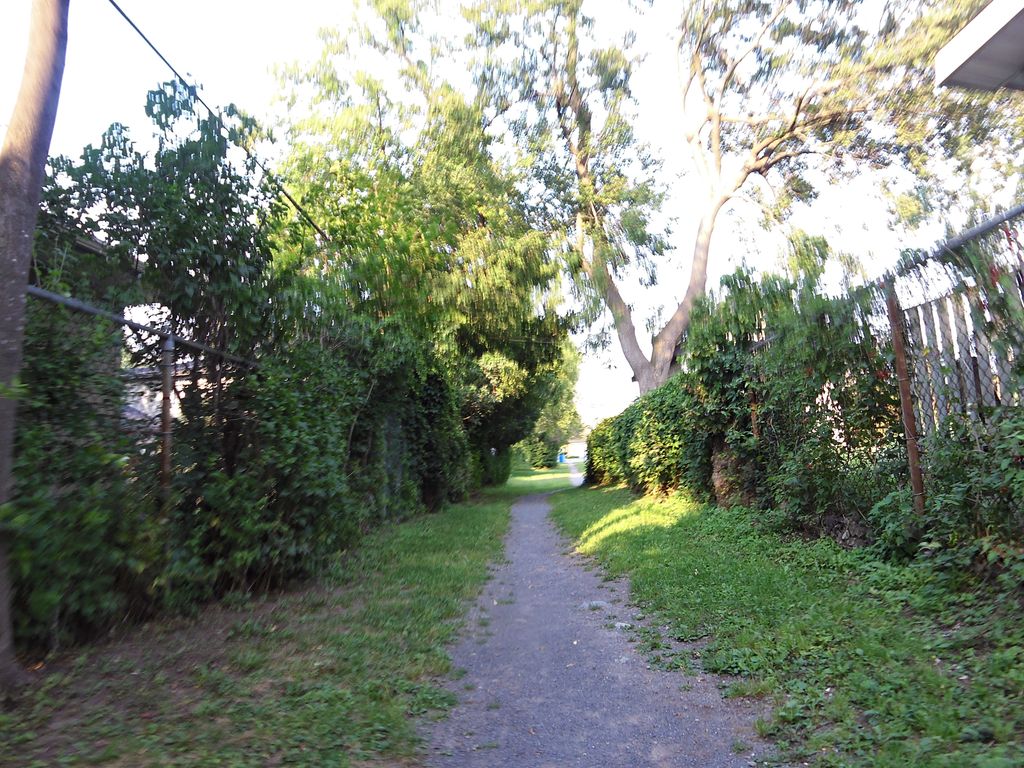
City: ottawa-gatineau